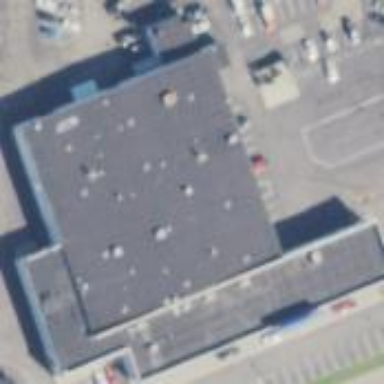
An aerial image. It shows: Building housing car shop.